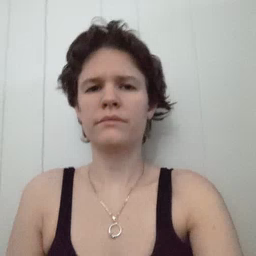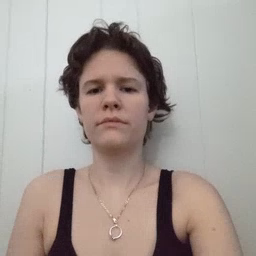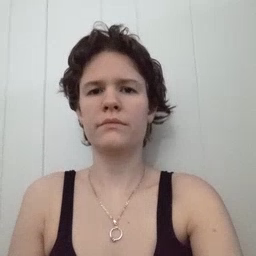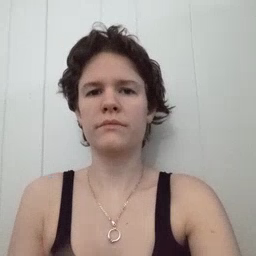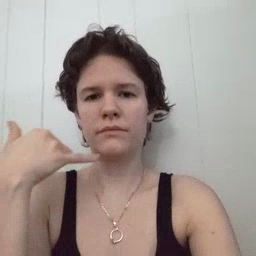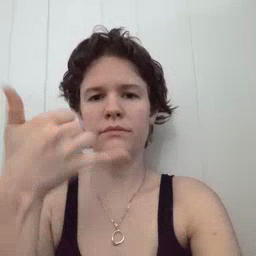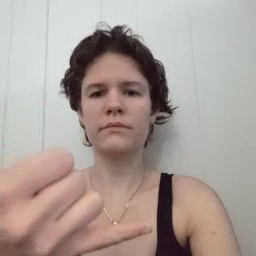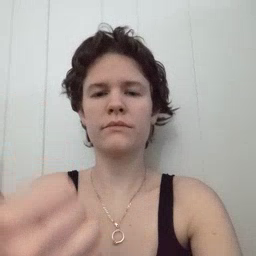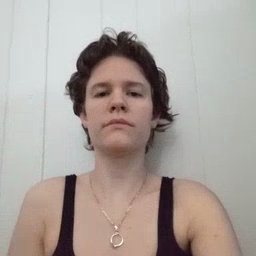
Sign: callonphone